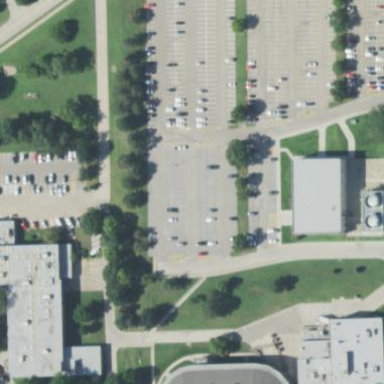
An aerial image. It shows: Parking area with surface.